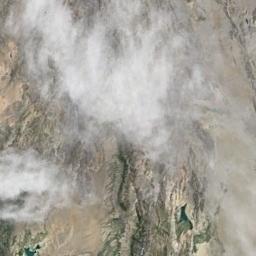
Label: cloud